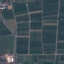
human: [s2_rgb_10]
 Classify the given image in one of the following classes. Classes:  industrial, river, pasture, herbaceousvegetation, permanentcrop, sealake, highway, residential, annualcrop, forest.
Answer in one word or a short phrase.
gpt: PermanentCrop